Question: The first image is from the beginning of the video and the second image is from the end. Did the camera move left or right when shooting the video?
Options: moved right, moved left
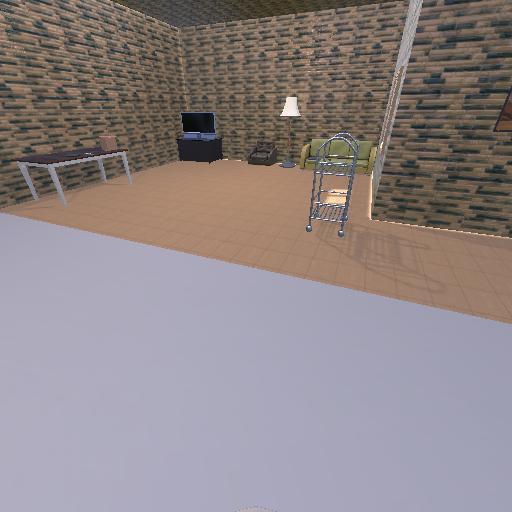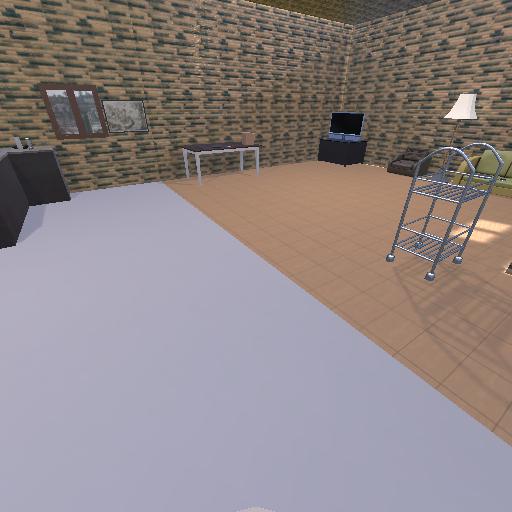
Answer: moved right